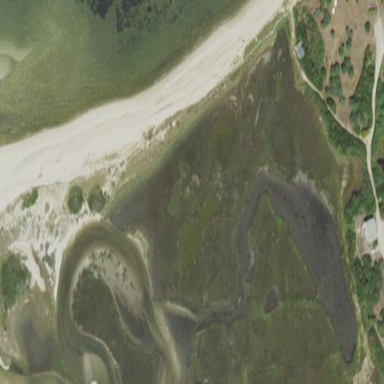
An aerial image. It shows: Tidal saltmarsh wetland area.